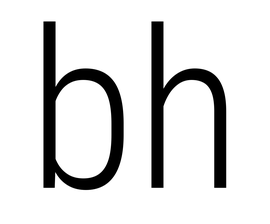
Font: Roboto_Condensed_Light